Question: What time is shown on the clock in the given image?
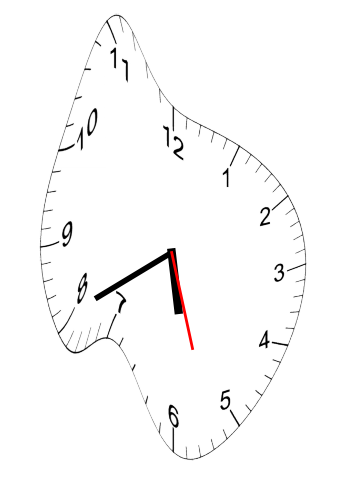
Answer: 05:40:27